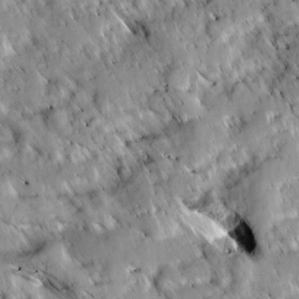
Label: non_frost